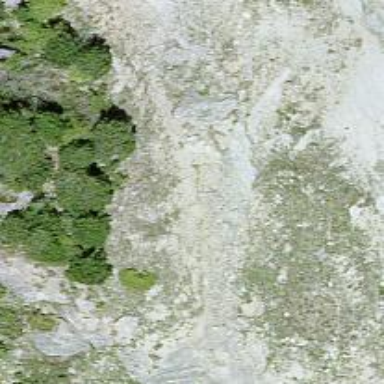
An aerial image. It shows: Natural cliff.